RGB frame:
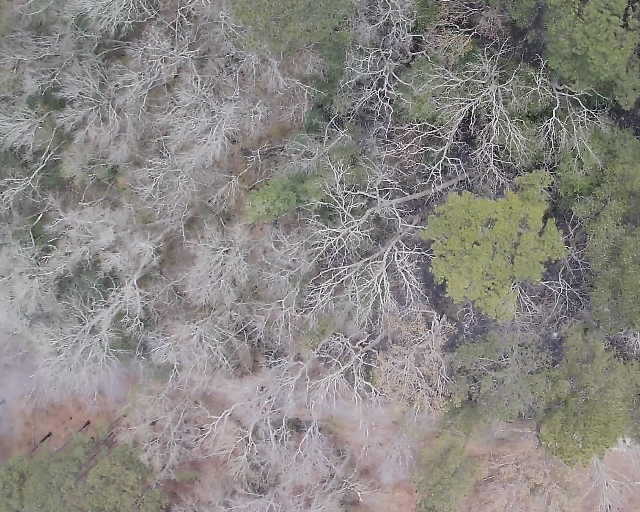
Thermal frame:
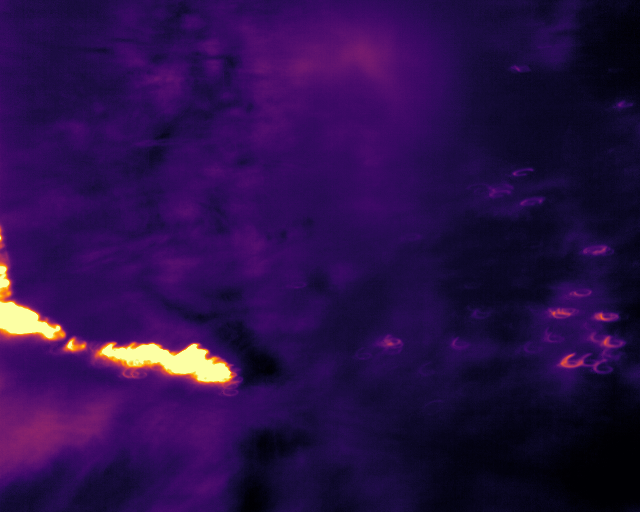
Captured: 2026-02-26 03:06:42
Pixels at or above 80 °C: 1604 (fraction of frame: 0.004895)